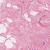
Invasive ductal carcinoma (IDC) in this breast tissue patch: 0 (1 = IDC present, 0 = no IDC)